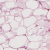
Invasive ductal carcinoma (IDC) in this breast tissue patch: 0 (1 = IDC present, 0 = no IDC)